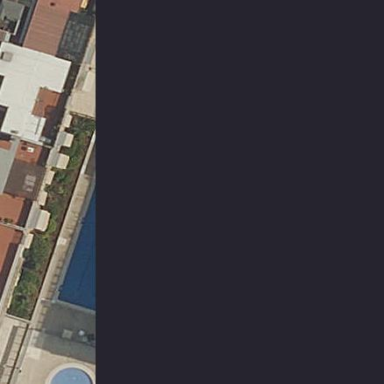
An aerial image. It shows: Swimming pool located in leisure land.